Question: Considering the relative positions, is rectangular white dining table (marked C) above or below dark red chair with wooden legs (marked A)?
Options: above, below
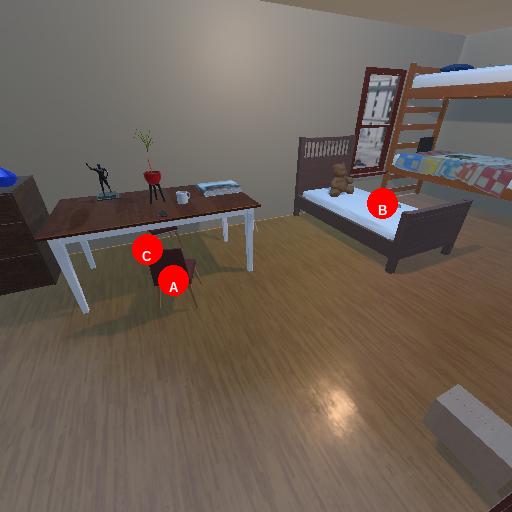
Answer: above